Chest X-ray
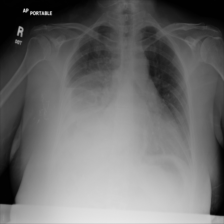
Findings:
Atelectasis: negative
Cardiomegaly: negative
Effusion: positive
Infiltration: negative
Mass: negative
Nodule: negative
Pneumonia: negative
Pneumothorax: negative
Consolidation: negative
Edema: negative
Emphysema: negative
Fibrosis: negative
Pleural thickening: negative
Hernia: negative